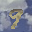
Label: 9